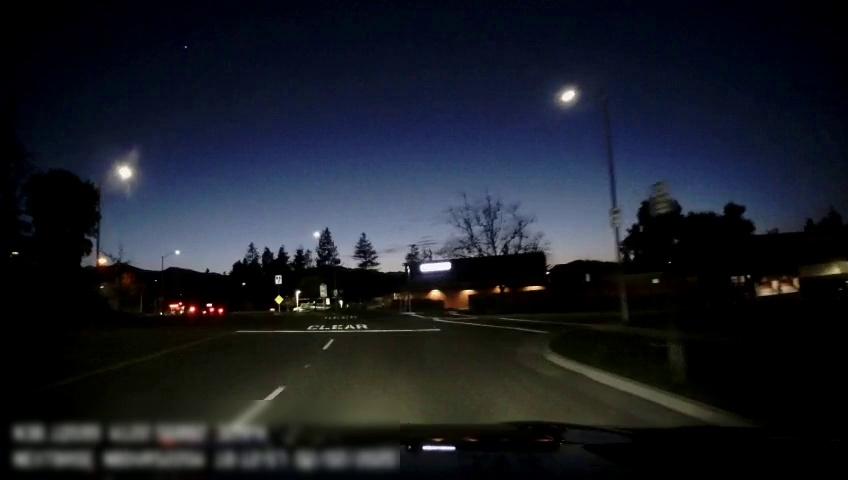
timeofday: Night
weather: Other
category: Drivable Space
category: Vehicles | Car
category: Lanes | Current Lane
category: Lanes | Alternate Lane
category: Traffic | Signs
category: Traffic | Signs